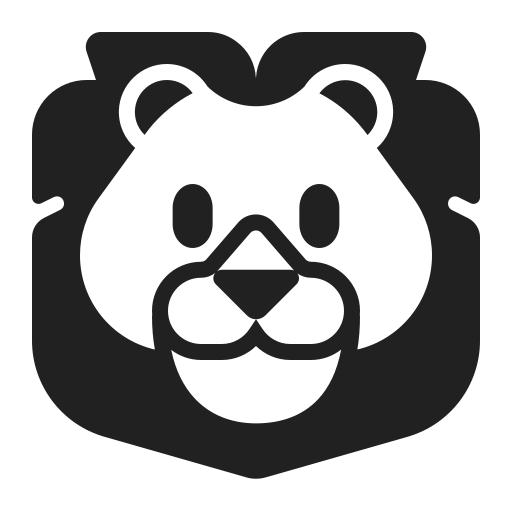
lion high contrast